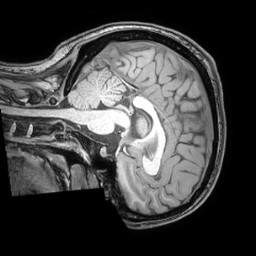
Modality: T1w
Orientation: sagittal
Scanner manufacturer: philips
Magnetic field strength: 3 T
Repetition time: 0.008 s
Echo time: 0.0035 s